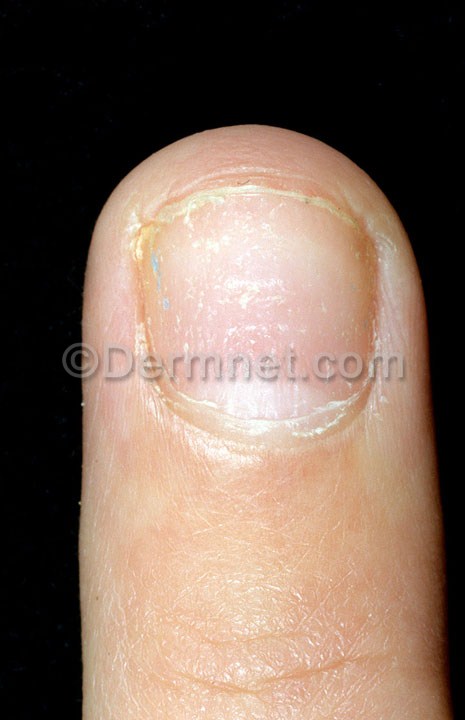
Disease: Nail Fungus and other Nail Disease